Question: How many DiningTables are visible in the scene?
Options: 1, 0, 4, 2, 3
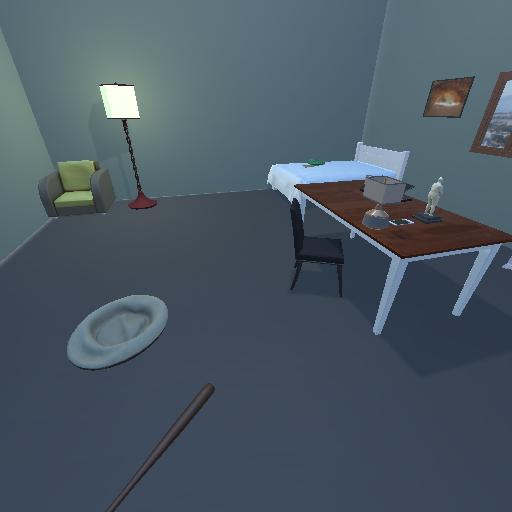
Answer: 1